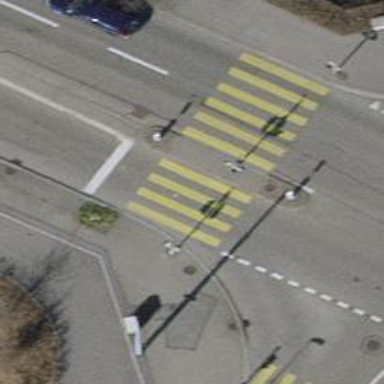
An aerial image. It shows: Zebra crossing with traffic signals. The crossing is marked by traffic lights.